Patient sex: M
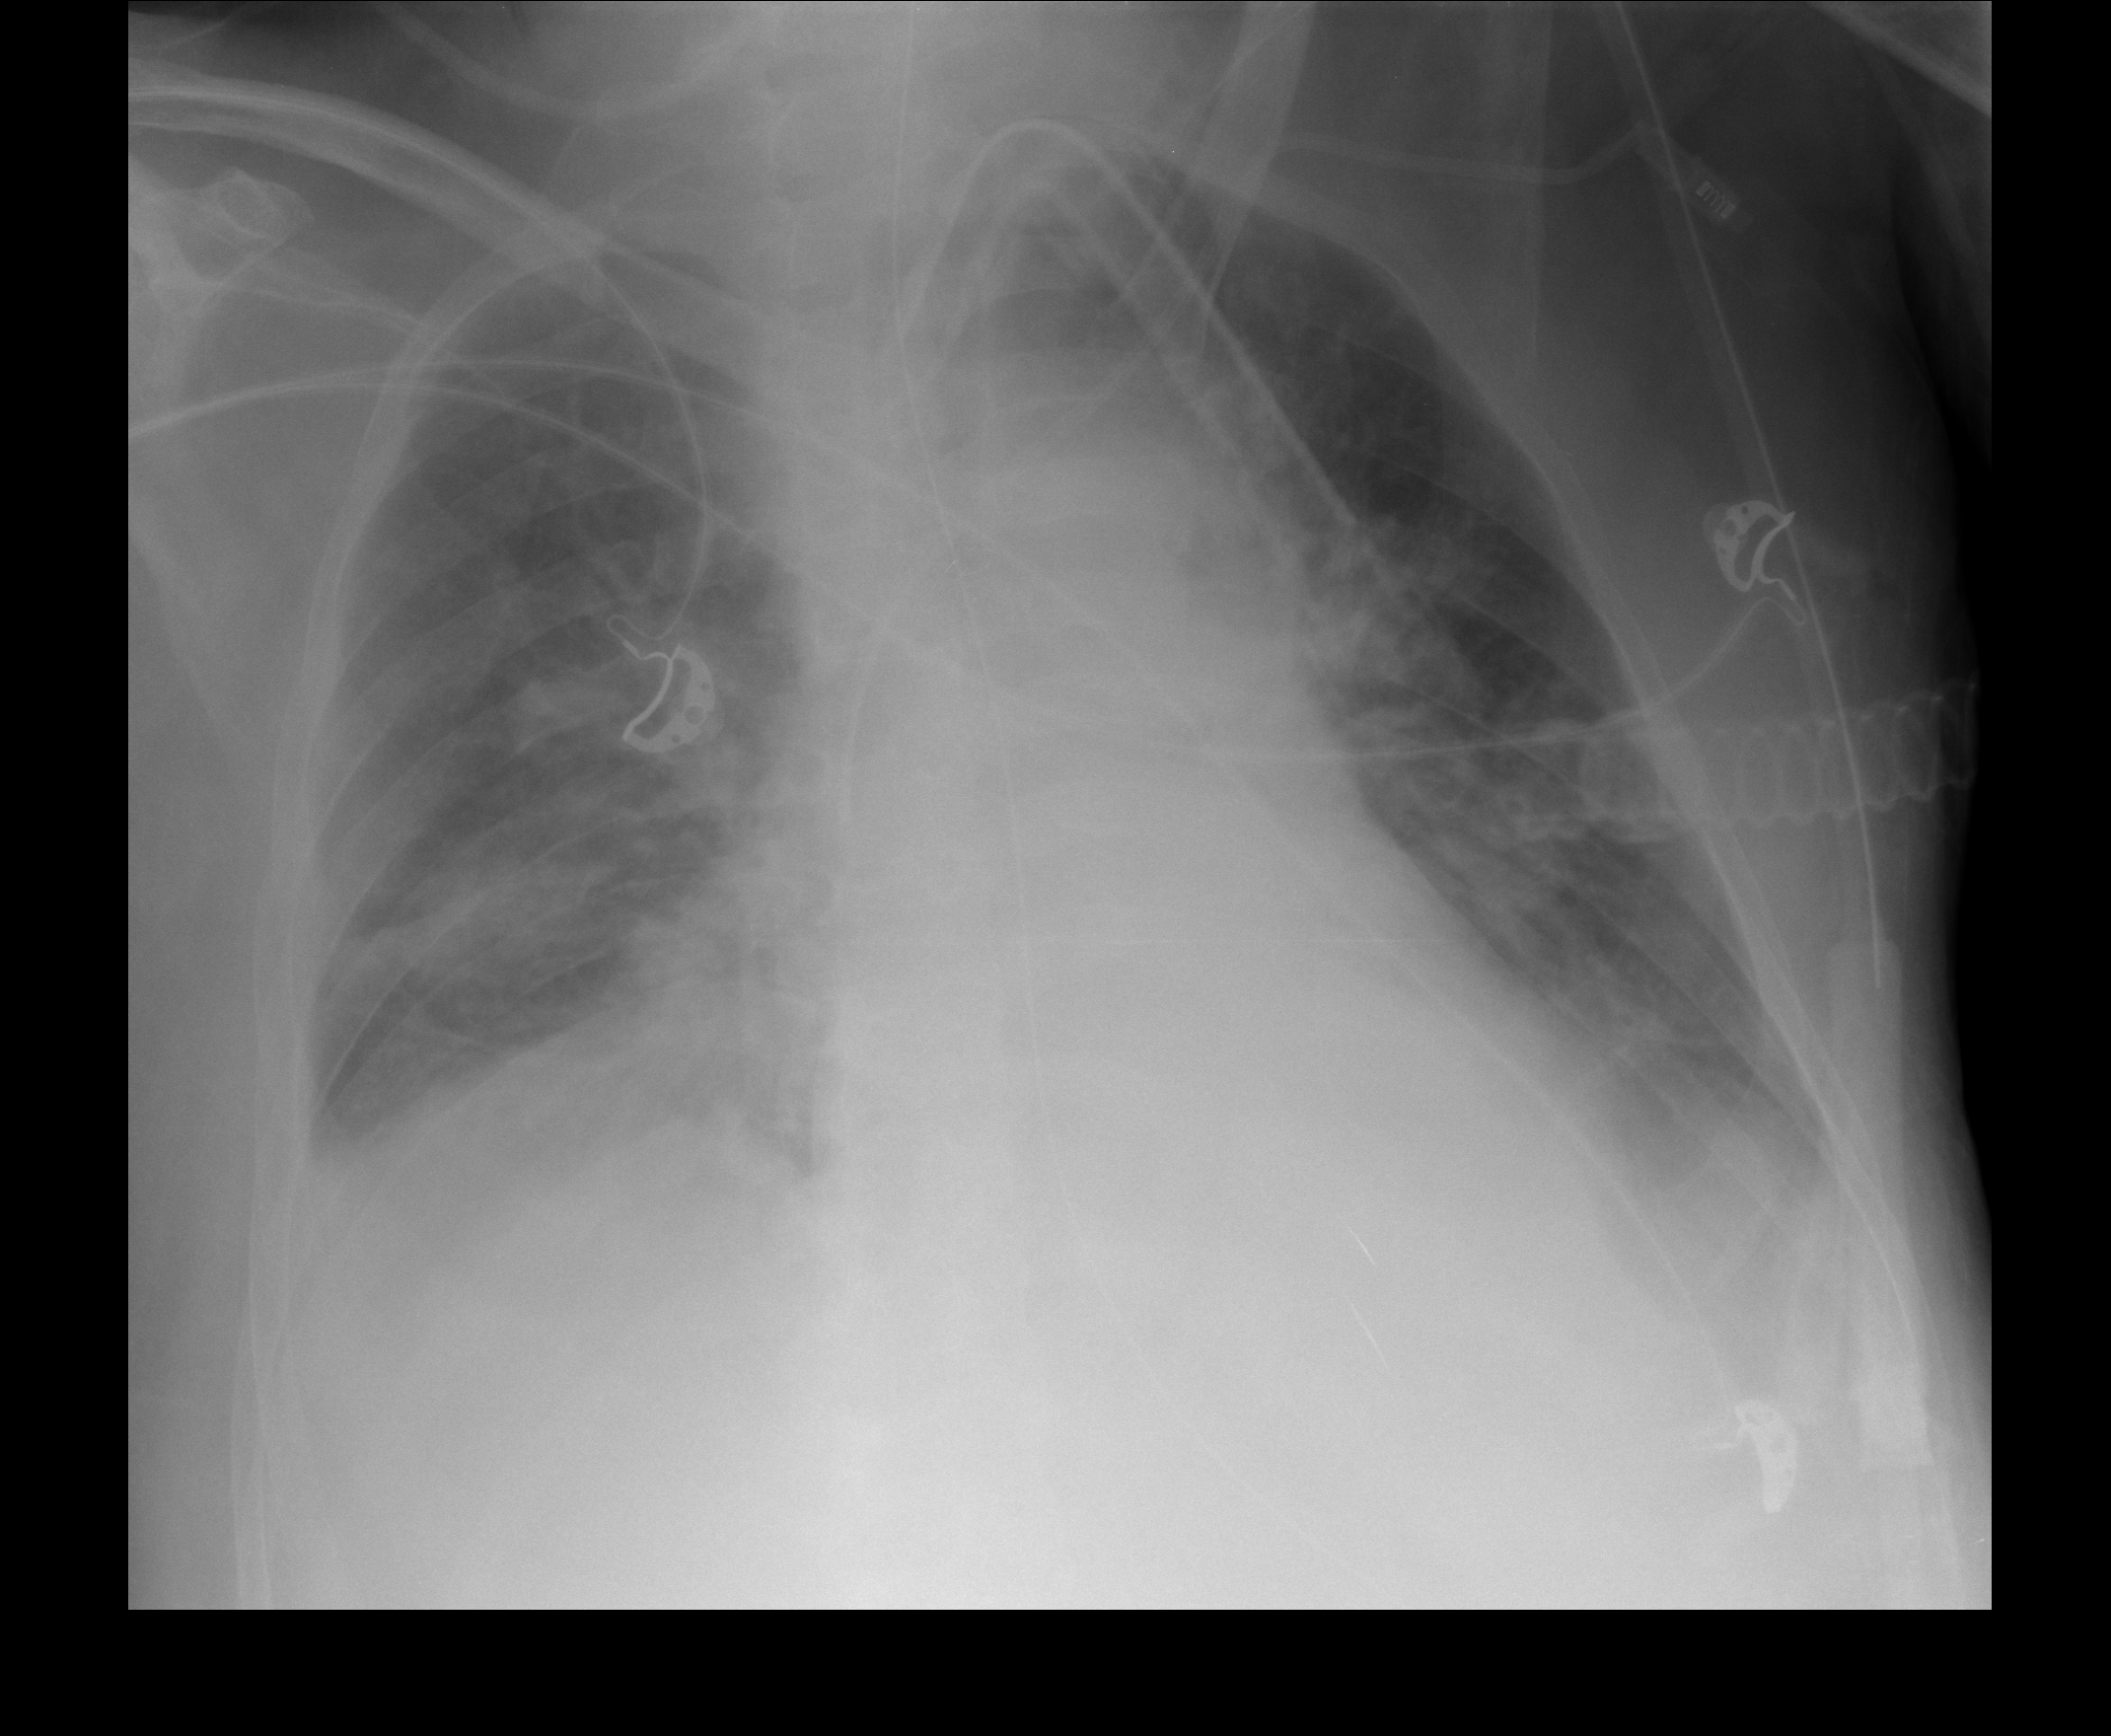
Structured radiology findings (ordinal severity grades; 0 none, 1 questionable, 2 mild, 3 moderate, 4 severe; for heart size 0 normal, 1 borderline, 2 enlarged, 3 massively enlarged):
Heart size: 0
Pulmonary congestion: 2
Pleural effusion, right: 2
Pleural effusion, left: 0
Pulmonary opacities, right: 0
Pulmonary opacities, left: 0
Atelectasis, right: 2
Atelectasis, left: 2